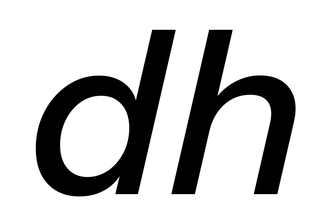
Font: InstrumentSans-Italic_Medium_Italic